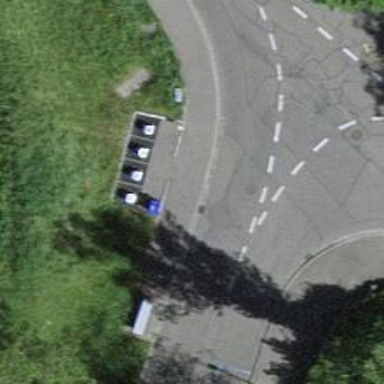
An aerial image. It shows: Recycling container in the area designated for recycling.